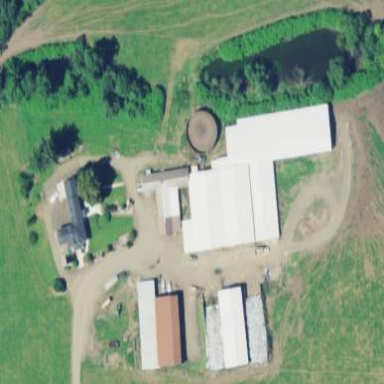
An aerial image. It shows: Farmyard area.